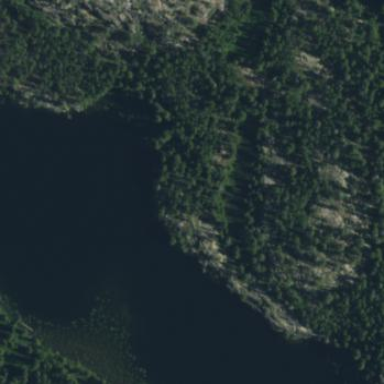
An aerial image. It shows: Serene lake.